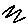
Label: zigzag